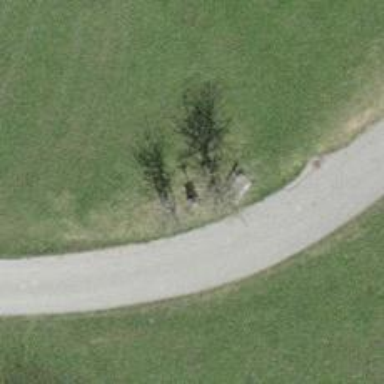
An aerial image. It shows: Historic wayside cross.